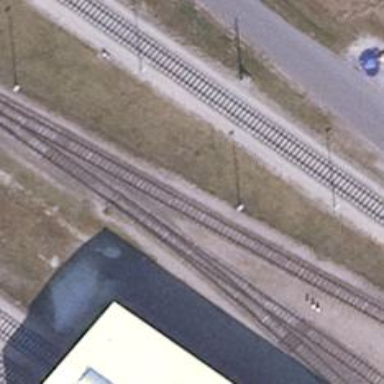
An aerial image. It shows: Railway switch.